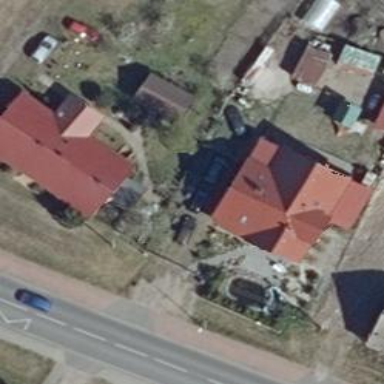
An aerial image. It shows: Residential building.